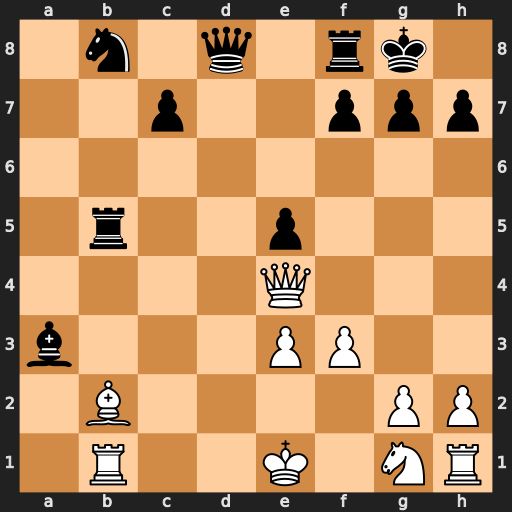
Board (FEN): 1n1q1rk1/2p2ppp/8/1r2p3/4Q3/b3PP2/1B4PP/1R2K1NR
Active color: w
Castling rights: K
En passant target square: -
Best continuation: Bxa3 Rxb1+ Qxb1